Question: Is there a tool that works with SQL Server to generate tree-like diagrams from a hierachical data model?
I am working with a large geographical hierarchy, and would like to visualize it.
Here is an example.
I have a NodeHierarchy table that stores a hierarchical relationship among nodes. Each row in the table represents a node. Each node but one has a parent node. The node that has no parent is the root if the hierarchy.
Here is how I create my table:
'''
CREATE DATABASE HierarchyTest;
GO
USE HierarchyTest;
GO
CREATE TABLE NodeHierarchy (
PK_NodeID INT NOT NULL
CONSTRAINT PK_NodeHierarchy PRIMARY KEY,
FK_ParentNodeID INT NULL
CONSTRAINT FK_NodeHierarchy_NodeHierarchy FOREIGN KEY
REFERENCES NodeHierarchy(PK_NodeID),
Name NVARCHAR(255) NOT NULL
);
'''
I have an example hierachy of Scottish cities and venues. Scotland is the root of the hierachy. The descendants of Scotland are cities and venues. In this hiearchy, a parent 'contains' a child, so we say that e.g. "The Barrowlands is in Glasgow, and Glasgow is in Scotland".
This statement populates the NodeHierachy table with eample data:
'''
INSERT INTO NodeHierarchy(PK_NodeID, FK_ParentNodeID, Name)
VALUES
(1, NULL, N'Scotland'),
(2, 1, N'Glasgow'),
(3, 1, N'Edinburgh'),
(4, 1, N'St Andrews'),
(5, 2, N'The Barrowlands'),
(6, 2, N'The Cathouse'),
(7, 2, N'Carling Academy'),
(8, 2, N'SECC'),
(9, 2, N'King Tut''s Wah-Wah Hut'),
(10, 3, N'Henry''s Cellar Bar'),
(11, 3, N'The Bongo Club'),
(12, 3, N'Sneaky Pete''s'),
(13, 3, N'The Picture House'),
(14, 3, N'Potterrow'),
(15, 4, N'Aikman''s'),
(16, 4, N'The Union'),
(17, 4, N'Castle Sands');
'''
Output of 'SELECT * FROM NodeHierarchy;':
'''
PK_NodeID FK_ParentNodeID Name
----------- --------------- ---------------------------------
1 NULL Scotland
2 1 Glasgow
3 1 Edinburgh
4 1 St Andrews
5 2 The Barrowlands
6 2 The Cathouse
7 2 Carling Academy
8 2 SECC
9 2 King Tut's Wah-Wah Hut
10 3 Henry's Cellar Bar
11 3 The Bongo Club
12 3 Sneaky Pete's
13 3 The Picture House
14 3 Potterrow
15 4 Aikman's
16 4 The Union
17 4 Castle Sands
(17 row(s) affected)
'''
In <URL> I drew this equivalent diagram:

What tool can do this for me with a minimum of manual effort?
---
Originally I said that I wanted to visualize "all or part" of the hierarchy. The solution posted here visualizes the entire hierarchy unconditionally. This is fine for the small example hierarchy, but for a larger one, it may be more useful to visualize only part of it.
Because I didn't specify what I meant by "part", I have removed this from the question. I have asked about partial visualization in <URL>.
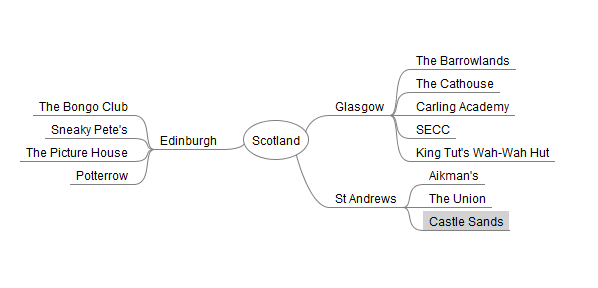
Answer: I researched the leads in Cade Roux's answer and developed a solution using GraphViz.
To understand GraphViz, first I read this <URL> documentation. After successfully generating graphs from the example code listing in the article, I felt confident to work with my own data.
As Cade suggested, the best way to learn GraphViz's DOT language is to write it out myself. I studied the article's examples (Listings 1, 2, and 6) and then came up with this 'venues.gv' to describe my own data:
'''
digraph Venues
{
N1[label = "Scotland"];
N2[label = "Glasgow"];
N3[label = "Edinburgh"];
N4[label = "St Andrews"];
N5[label = "The Barrowlands"];
N6[label = "The Cathouse"];
N7[label = "Carling Academy"];
N8[label = "SECC"];
N9[label = "King Tut's Wah-Wah Hut"];
N10[label = "Henry's Cellar Bar"];
N11[label = "The Bongo Club"];
N12[label = "Sneaky Pete's"];
N13[label = "The Picture House"];
N14[label = "Potterrow"];
N15[label = "Aikman's"];
N16[label = "The Union"];
N17[label = "Castle Sands"];
N1 -> N2;
N1 -> N3;
N1 -> N4;
N2 -> N5;
N2 -> N6;
N2 -> N7;
N2 -> N8;
N2 -> N9;
N3 -> N10;
N3 -> N11;
N3 -> N12;
N3 -> N13;
N3 -> N14;
N4 -> N15;
N4 -> N16;
N4 -> N17;
}
'''
I fed this to 'circo', just one of the many graph-drawing commands that are part of GraphViz, and got pleasing output:
Output of 'circo -Tpng venues.gv -o venues.png':

The GraphViz file is structured in two blocks. One block declares a label for each node, and the other block declares the edges of the graph.
To provide the data for each of these blocks, I created a view of 'NodeHierarchy'.
This view provides the data to declare labels for nodes:
'''
CREATE VIEW NodeLabels (
Node,
Label
)
AS
SELECT
PK_NodeID AS Node,
Name AS Label
FROM
NodeHierarchy;
'''
This view provides the data to declare edges between nodes:
'''
CREATE VIEW Edges (
Parent,
Child
)
AS
SELECT
FK_ParentNodeID AS Parent,
PK_NodeID AS Child
FROM NodeHierarchy
WHERE FK_ParentNodeID IS NOT NULL;
'''
This Powershell script called 'generate-graph.ps1' selects the data from the views, transforms it into a GraphViz input, and pipes it to 'circo' to produce a visualization of the full hierarchy like the one above:
'''
"digraph Venues {" + (
Invoke-Sqlcmd -Query "SELECT * FROM HierarchyTest.dbo.NodeLabels" |
ForEach-Object {"N" + $_.Node + "[label = """ + $_.Label + """];"}
) + (
Invoke-Sqlcmd -Query "SELECT * FROM HierarchyTest.dbo.Edges" |
ForEach-Object {"N" + $_.Parent + " -> N" + $_.Child + ";"}
) +
"}" | circo -Tpng -o venues.png
'''
The script must be run in 'sqlps' instead of 'powershell' so that the 'Invoke-Sqlcmd' cmdlet is available. The default working directory of 'sqlps' is 'SQLSERVER', so I have to specify the drive when I run the script through 'sqlps'.
This is the command I use to generate a graph like the one above:
'''
sqlps C:.\generate-graph.ps1
'''
This outputs a file called 'venues.png' in the C working directory.
This Powershell solution feels a little inelegant, but this does what I need it to do. A more experienced Powershell programmer might be able to come up with something cleaner.